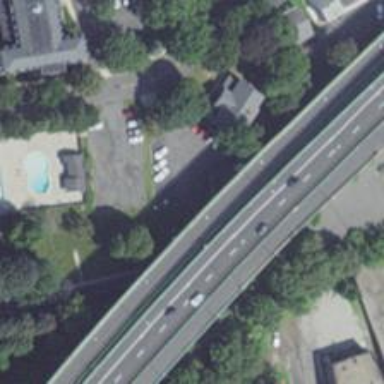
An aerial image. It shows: Bridge over motorway.